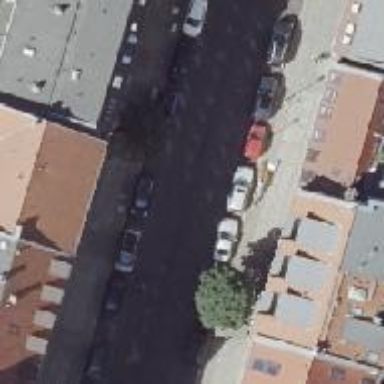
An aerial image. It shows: Parallel parking lane.